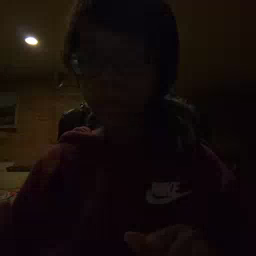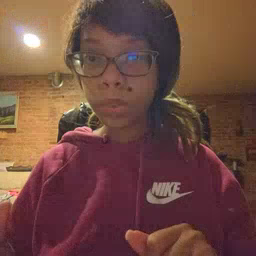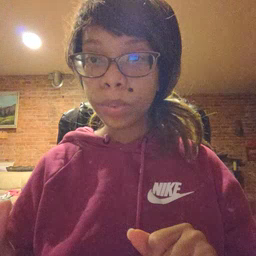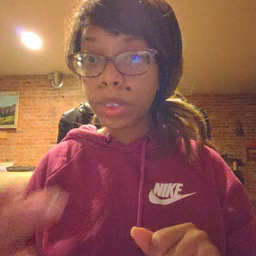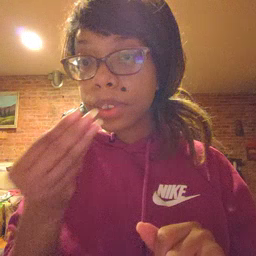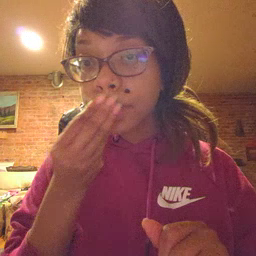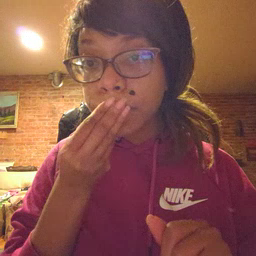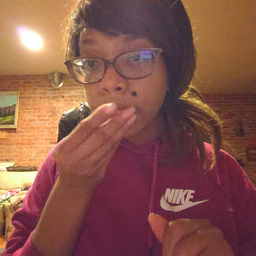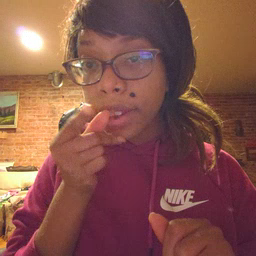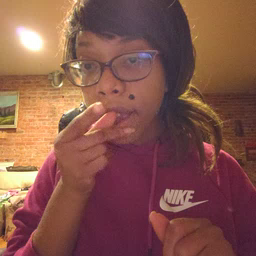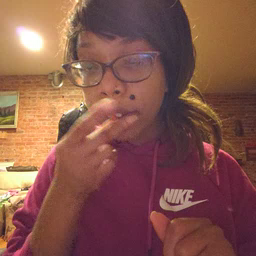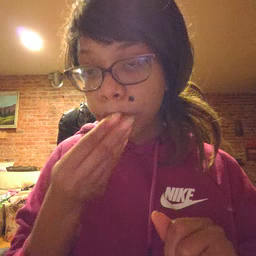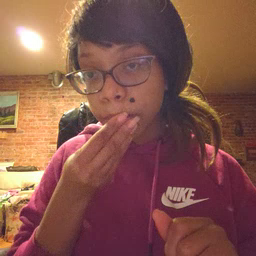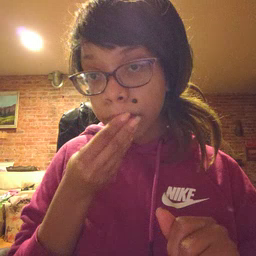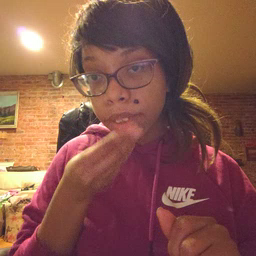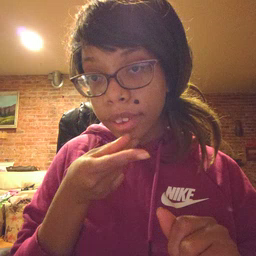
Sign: snack